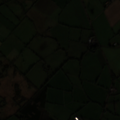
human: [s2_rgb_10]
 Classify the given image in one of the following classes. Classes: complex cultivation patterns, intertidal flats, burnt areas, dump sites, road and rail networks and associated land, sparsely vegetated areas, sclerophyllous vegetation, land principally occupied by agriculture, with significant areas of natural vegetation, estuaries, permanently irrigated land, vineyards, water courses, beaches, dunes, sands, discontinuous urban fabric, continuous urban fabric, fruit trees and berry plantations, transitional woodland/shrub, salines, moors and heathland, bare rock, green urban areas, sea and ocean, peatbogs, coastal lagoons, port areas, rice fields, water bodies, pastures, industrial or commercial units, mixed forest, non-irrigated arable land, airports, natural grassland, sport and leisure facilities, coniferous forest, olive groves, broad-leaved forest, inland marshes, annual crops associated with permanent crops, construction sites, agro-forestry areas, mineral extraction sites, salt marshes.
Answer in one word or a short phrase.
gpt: pastures, complex cultivation patterns, peatbogs